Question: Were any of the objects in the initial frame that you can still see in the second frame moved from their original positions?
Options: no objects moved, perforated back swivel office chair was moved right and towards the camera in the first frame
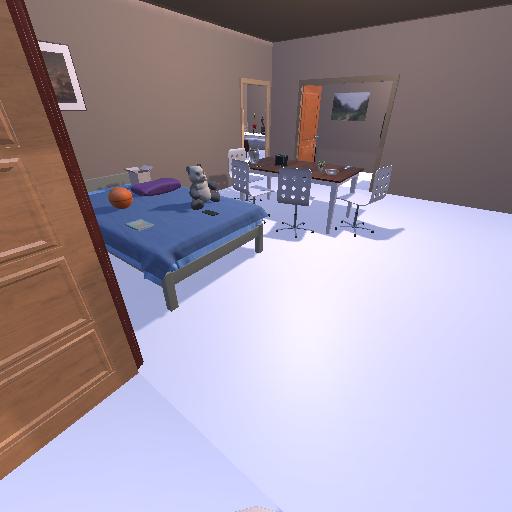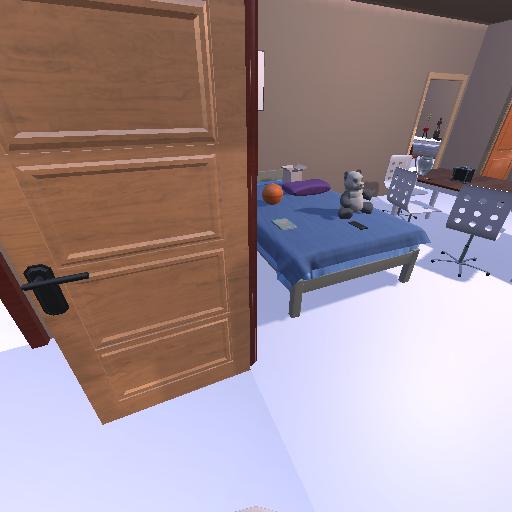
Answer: no objects moved